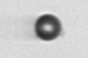
Label: bead